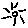
Label: sun